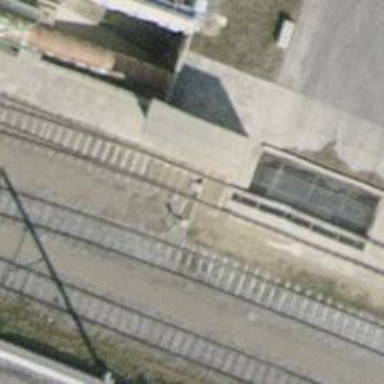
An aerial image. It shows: Railway switch.